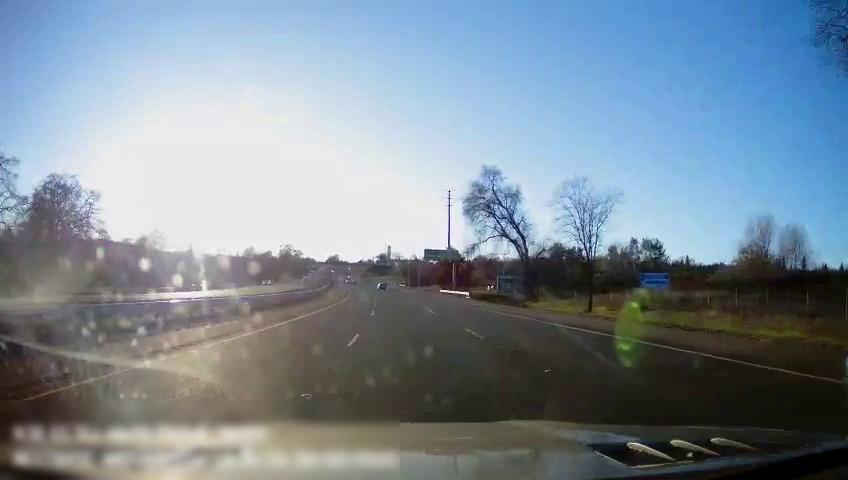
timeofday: Day
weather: Sunny
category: Drivable Space
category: Drivable Space
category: Lanes | Current Lane
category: Lanes | Current Lane
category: Lanes | Alternate Lane
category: Lanes | Alternate Lane
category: Traffic | Signs